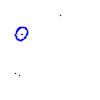
Particle: kaon